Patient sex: F
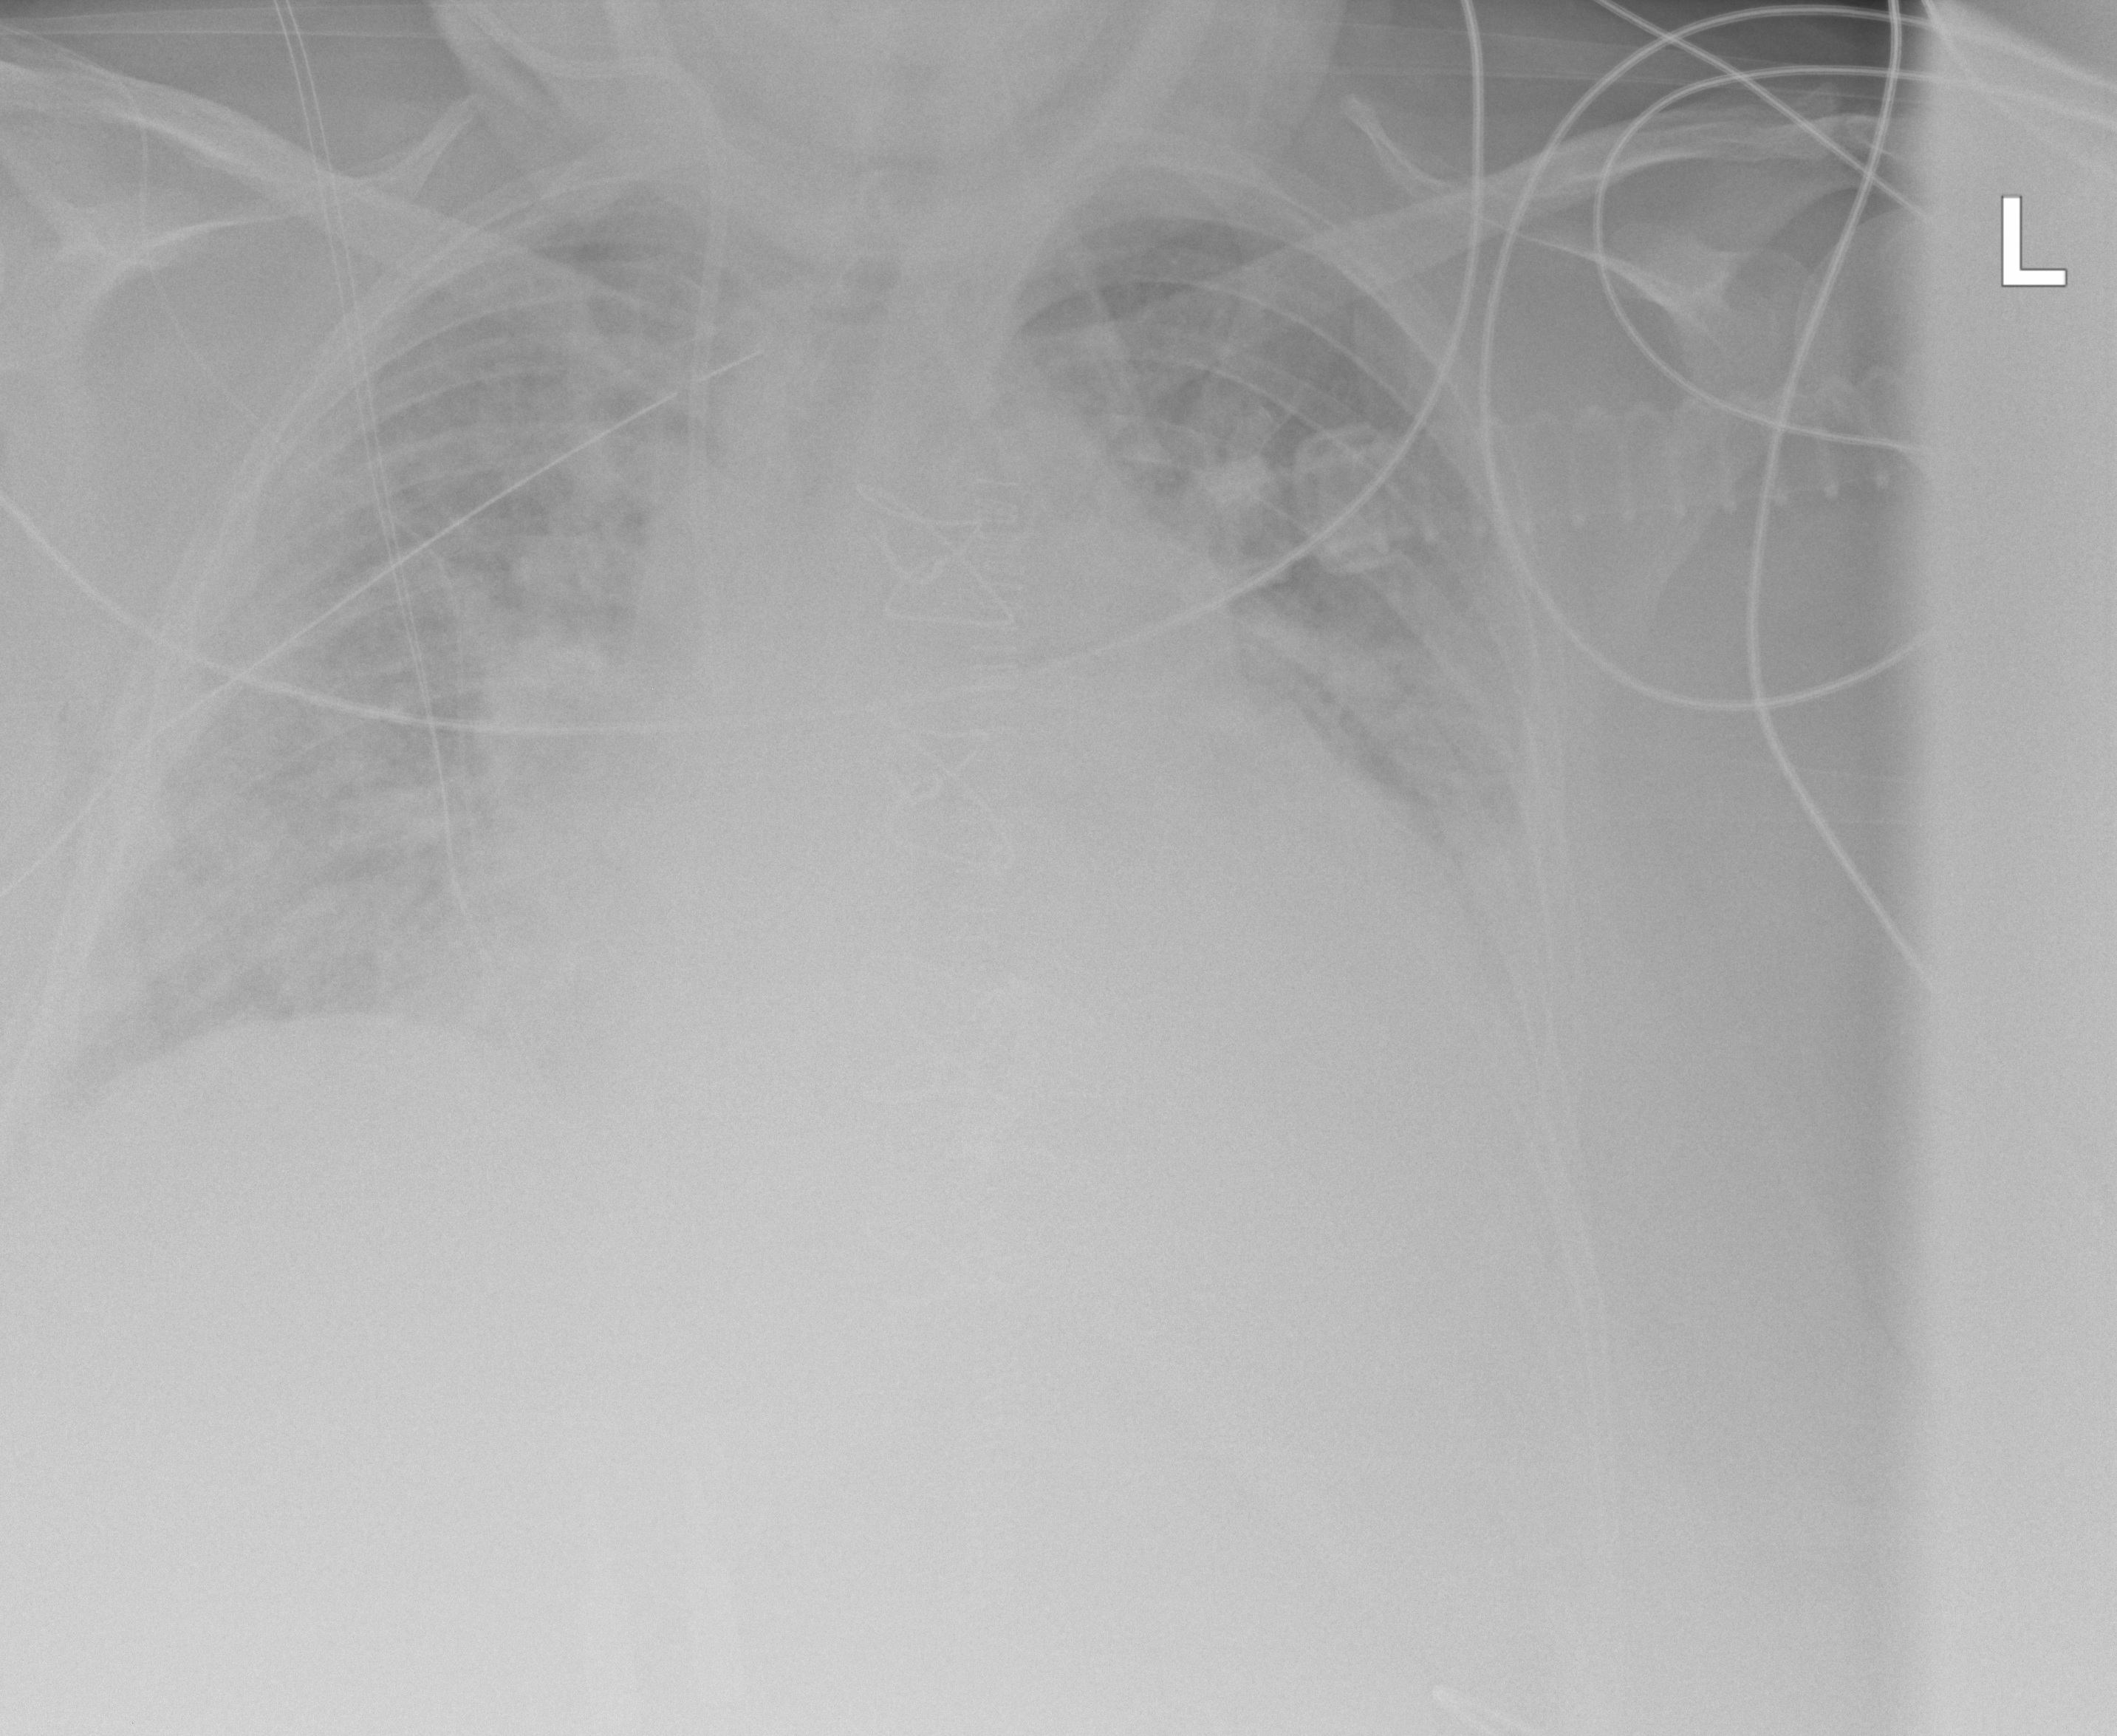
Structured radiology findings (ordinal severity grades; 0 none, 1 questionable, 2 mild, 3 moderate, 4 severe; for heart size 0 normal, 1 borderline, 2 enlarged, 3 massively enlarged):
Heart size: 2
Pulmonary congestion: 3
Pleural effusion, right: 0
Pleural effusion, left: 3
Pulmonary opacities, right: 2
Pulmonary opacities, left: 2
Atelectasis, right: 2
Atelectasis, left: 2